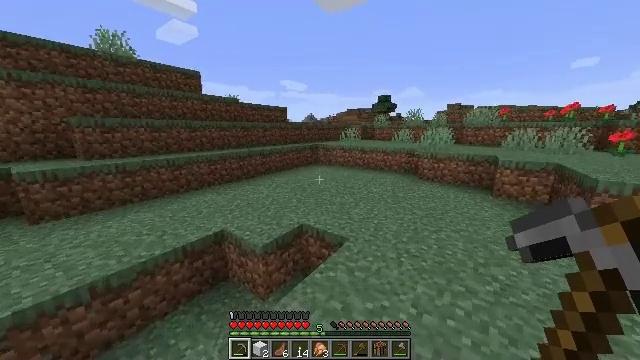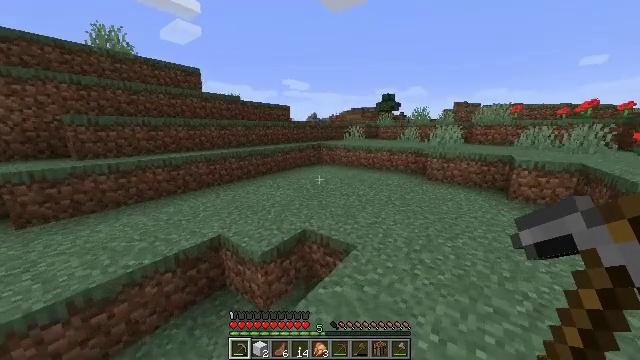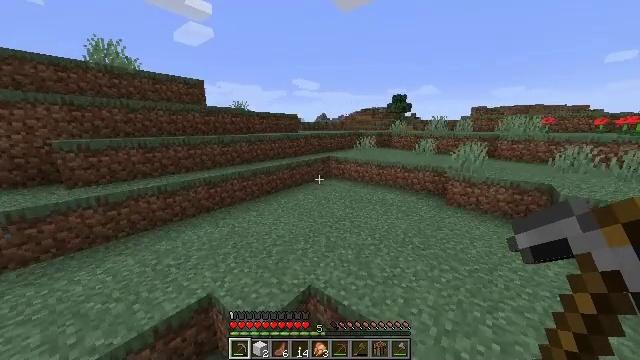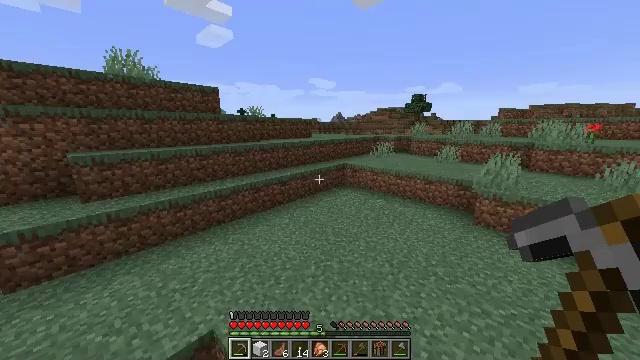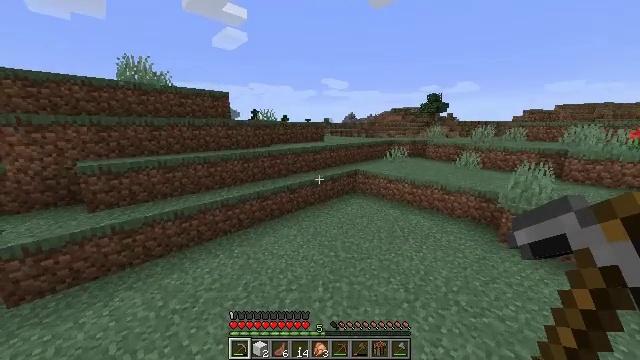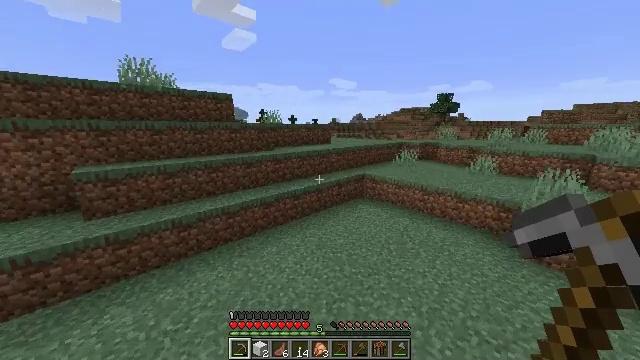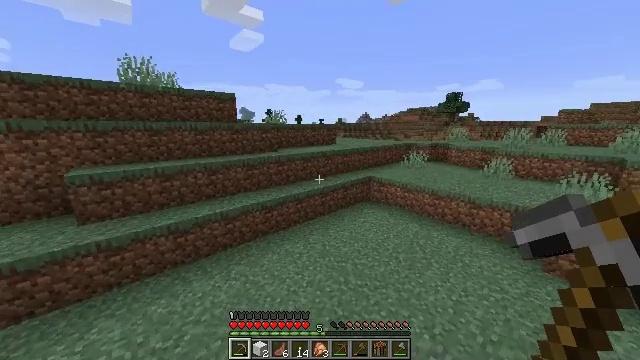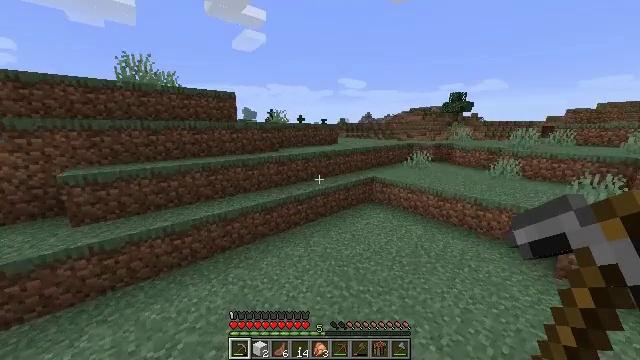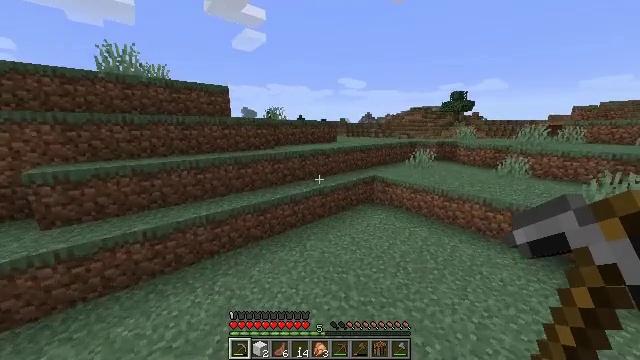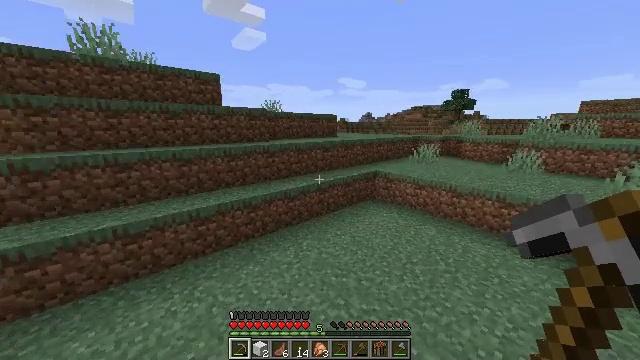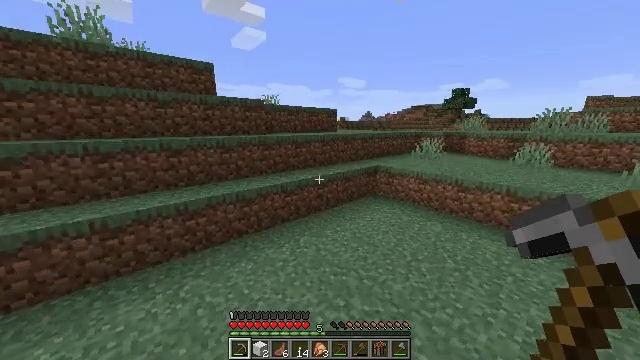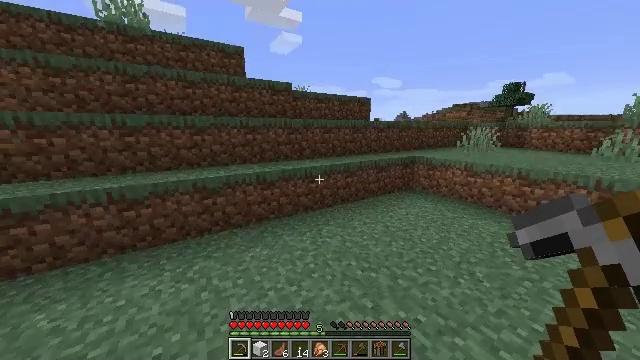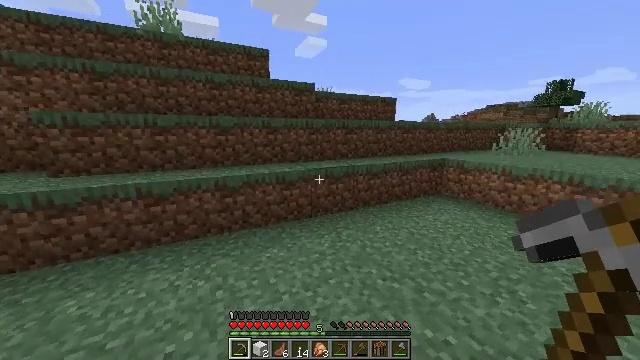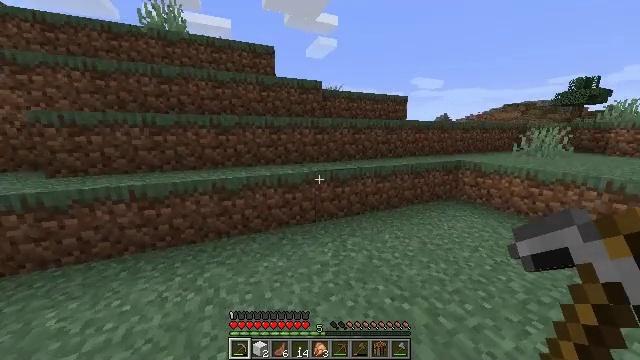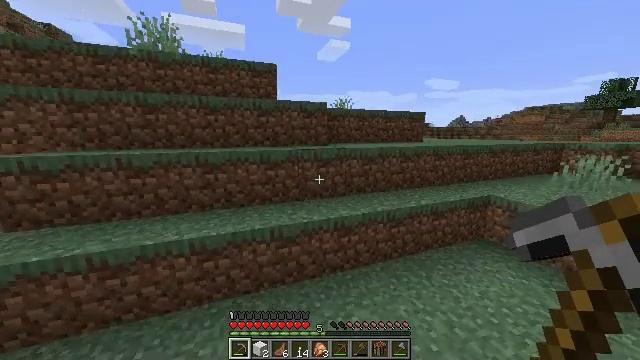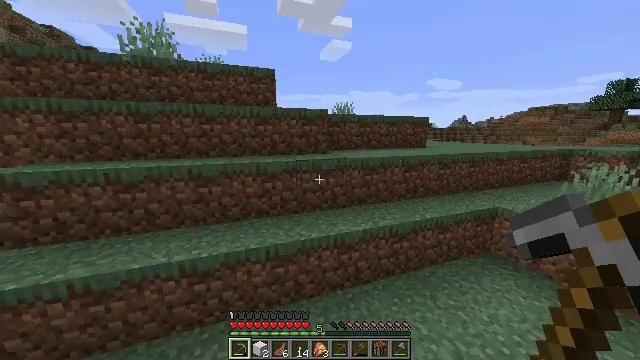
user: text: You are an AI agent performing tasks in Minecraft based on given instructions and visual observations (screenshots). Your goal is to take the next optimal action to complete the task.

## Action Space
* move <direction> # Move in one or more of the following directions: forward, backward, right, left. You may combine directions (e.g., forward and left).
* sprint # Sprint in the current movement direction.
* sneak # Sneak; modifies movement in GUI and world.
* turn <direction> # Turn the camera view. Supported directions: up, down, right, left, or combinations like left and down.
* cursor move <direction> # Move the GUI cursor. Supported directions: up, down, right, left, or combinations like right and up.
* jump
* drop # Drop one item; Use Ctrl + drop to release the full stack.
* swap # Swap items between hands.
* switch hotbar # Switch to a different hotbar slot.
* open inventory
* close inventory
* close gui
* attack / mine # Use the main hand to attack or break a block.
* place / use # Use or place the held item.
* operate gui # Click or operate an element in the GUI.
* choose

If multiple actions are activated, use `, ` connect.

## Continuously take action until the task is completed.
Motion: motion action
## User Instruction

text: Harvest a pumpkin from the field.
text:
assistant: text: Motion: move forward, sprint, jump
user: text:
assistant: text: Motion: move forward, sprint, turn left, jump
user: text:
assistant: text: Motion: move forward, sprint, turn left, jump
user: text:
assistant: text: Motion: move forward, sprint, turn left, jump
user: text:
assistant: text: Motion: move forward, sprint, turn left
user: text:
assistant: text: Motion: move forward, sprint, turn left
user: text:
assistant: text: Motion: move forward, sprint
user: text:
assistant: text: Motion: move forward, sprint
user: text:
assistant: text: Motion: move forward, sprint
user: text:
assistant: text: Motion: move forward, sprint
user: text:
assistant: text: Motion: move forward, sprint, turn left, jump
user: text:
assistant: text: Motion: move forward, sprint, turn left, jump
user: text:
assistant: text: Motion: move forward, sprint, turn left, jump
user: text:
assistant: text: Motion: move forward, sprint, turn left, jump
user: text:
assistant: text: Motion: move forward, sprint, jump
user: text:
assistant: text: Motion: move forward, sprint
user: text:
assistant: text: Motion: move forward, sprint
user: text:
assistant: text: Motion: move forward, sprint
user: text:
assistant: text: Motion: move forward, sprint
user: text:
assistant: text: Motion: move forward, sprint
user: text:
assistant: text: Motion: move forward, sprint, jump
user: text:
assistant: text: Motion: move forward, sprint, jump
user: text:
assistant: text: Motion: move forward, sprint, jump
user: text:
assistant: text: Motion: move forward, sprint, jump
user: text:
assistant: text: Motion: move forward, sprint, jump
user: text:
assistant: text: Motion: move forward, sprint, jump
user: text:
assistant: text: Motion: move forward, sprint, jump
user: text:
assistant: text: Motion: move forward, sprint
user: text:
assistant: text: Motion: move forward, sprint
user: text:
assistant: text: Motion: move forward, sprint